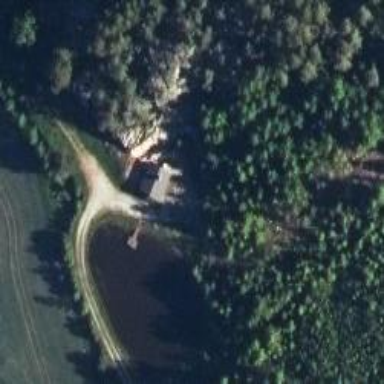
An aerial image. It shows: Serene pond surrounded by nature.